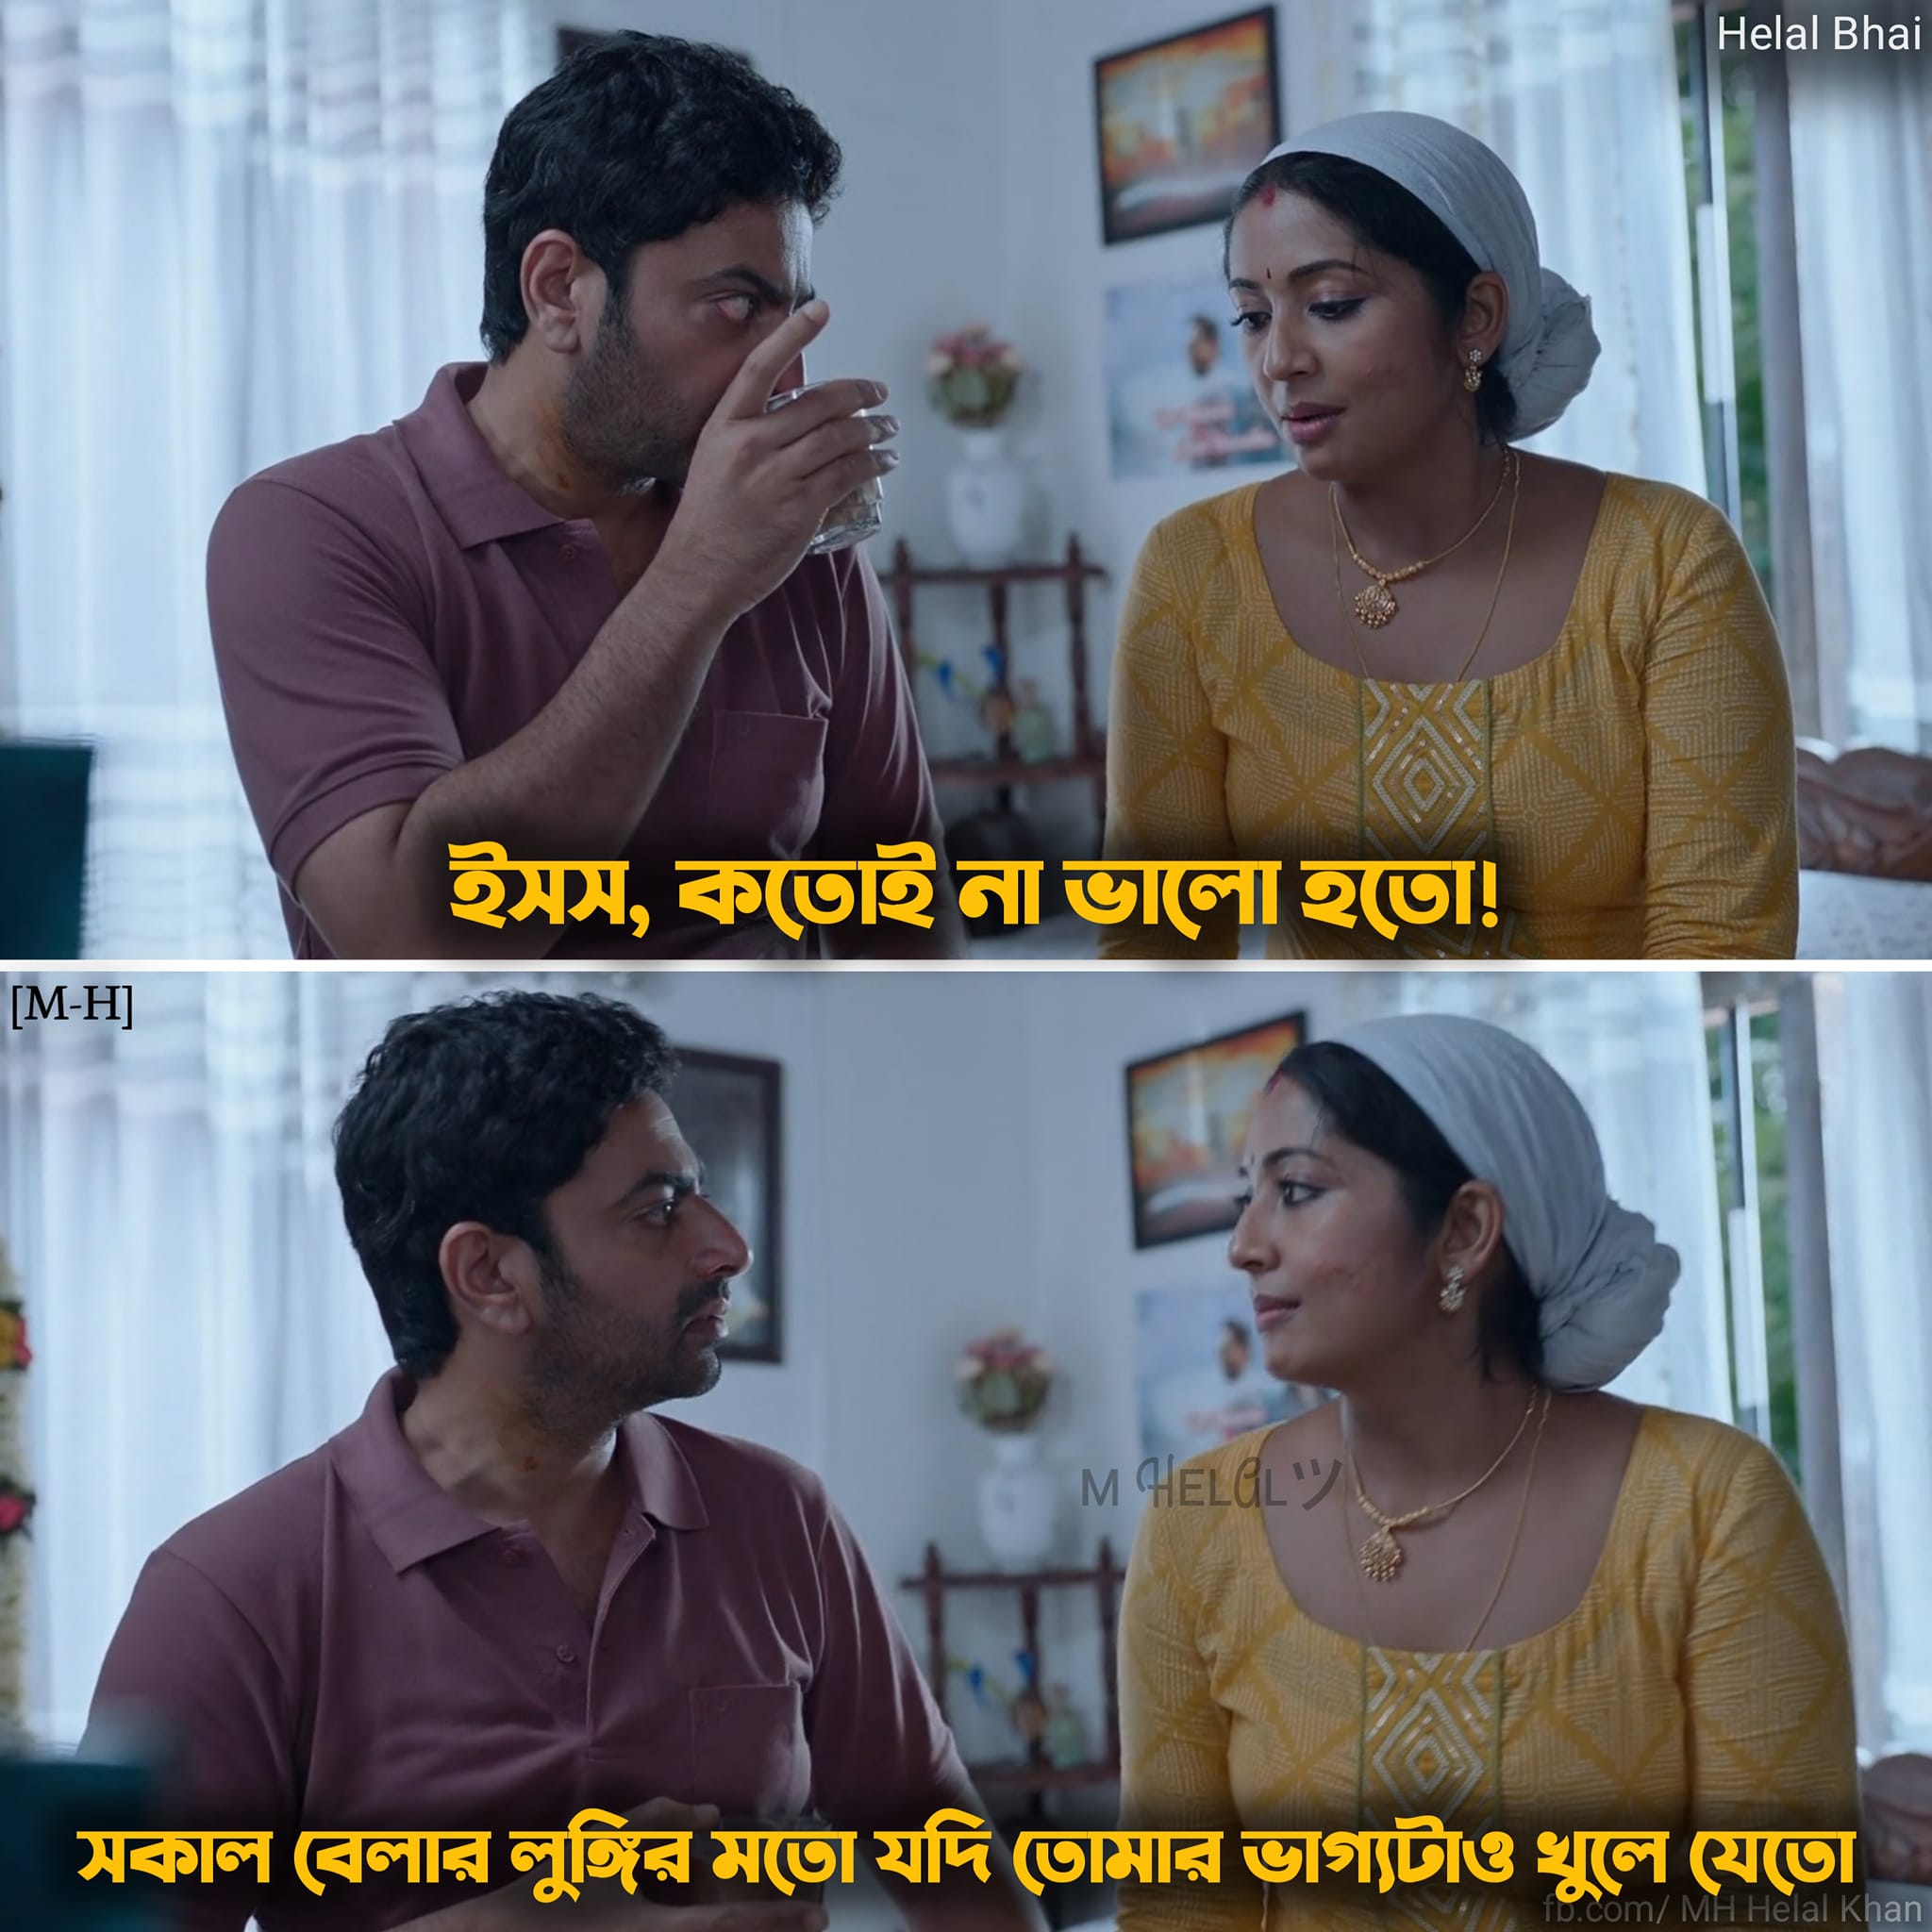
Text: ইসস কতোই না ভালো হতো সকাল বেলার লুঙ্গির মতো যদি আমার ভাগ্যটাও খুলে যেতো
Label: Non Hate